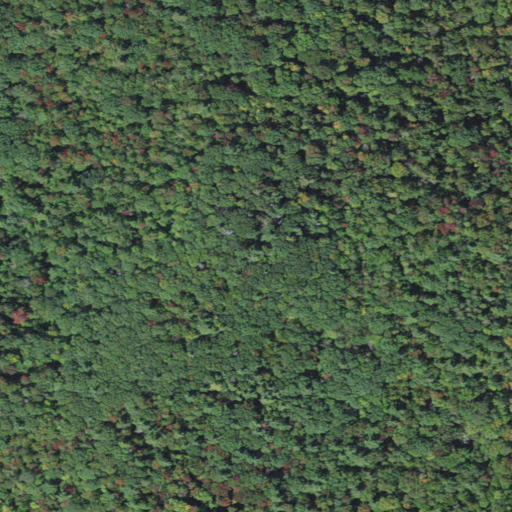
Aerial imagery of mountain in Vermont named Bald Hill containing mixed forest and deciduous forest